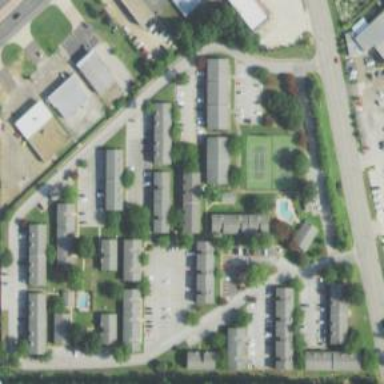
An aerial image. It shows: Residential area with apartments.